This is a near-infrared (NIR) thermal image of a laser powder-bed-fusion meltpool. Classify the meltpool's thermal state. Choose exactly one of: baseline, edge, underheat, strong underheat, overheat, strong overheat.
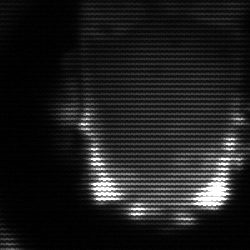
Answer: baseline